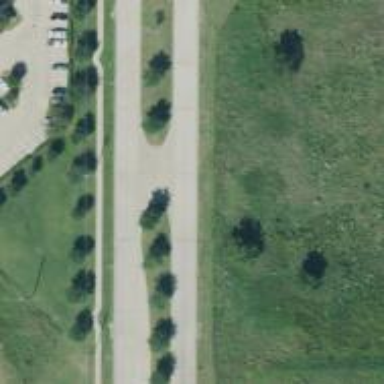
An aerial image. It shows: Secondary link road.